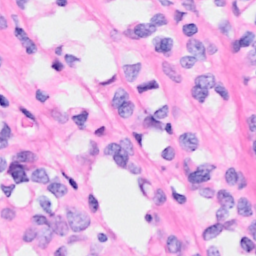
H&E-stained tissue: Breast